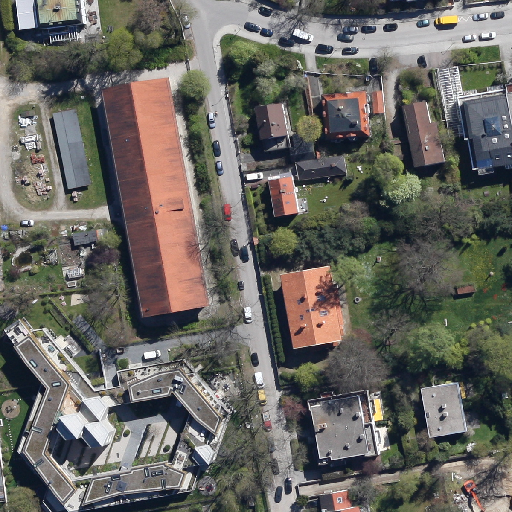
Referring expression: vehicle in the parking area